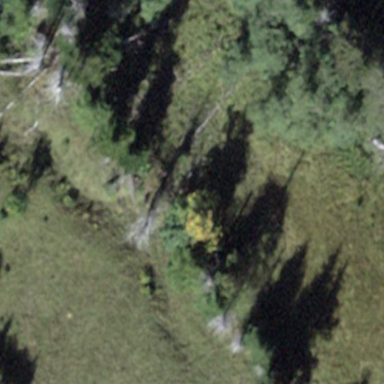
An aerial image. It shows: Forest area.